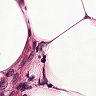
Metastatic tissue present: no